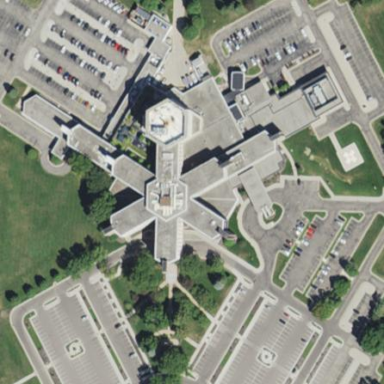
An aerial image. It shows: Healthcare facility identified as hospital.